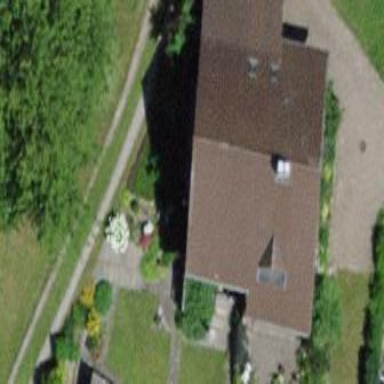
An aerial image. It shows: Simple house.